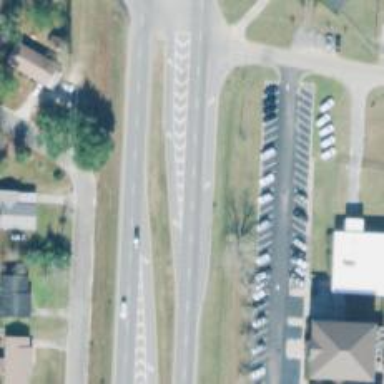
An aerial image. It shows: Trunk expressway with asphalt surface. It is dual carriageway.